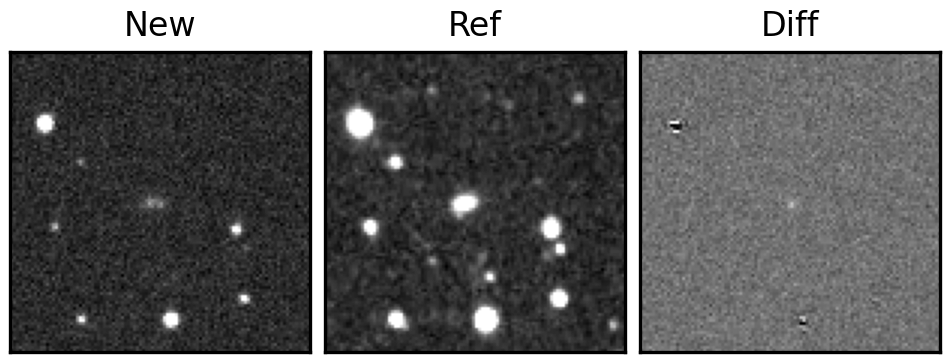
Label: real